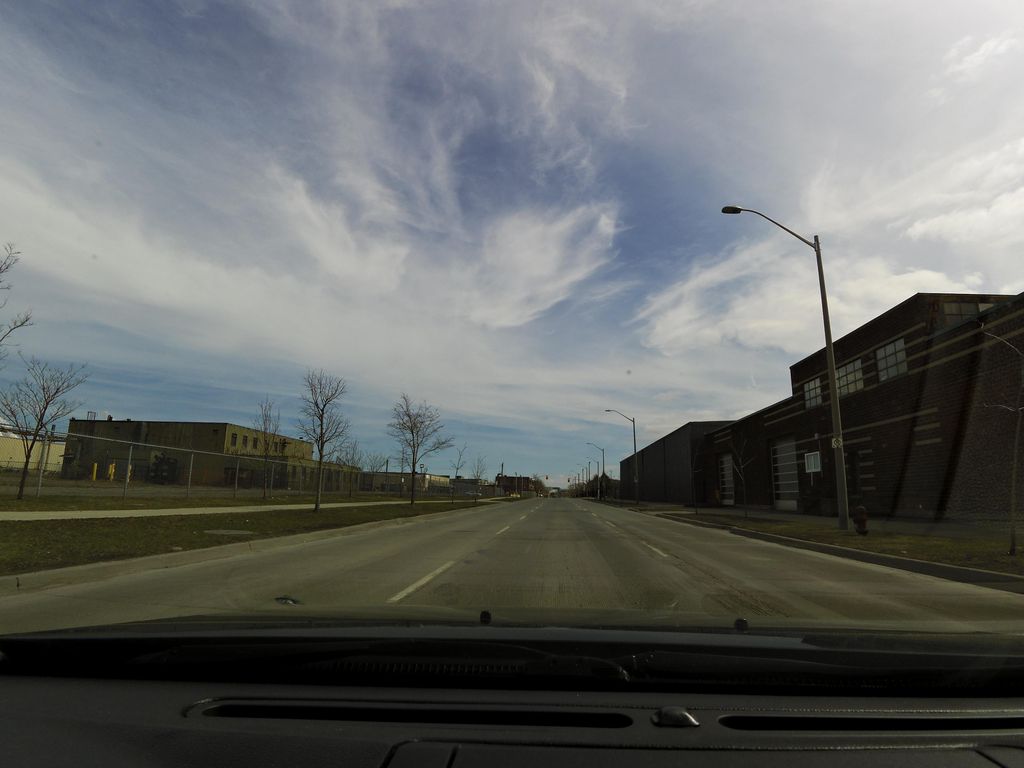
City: hamilton